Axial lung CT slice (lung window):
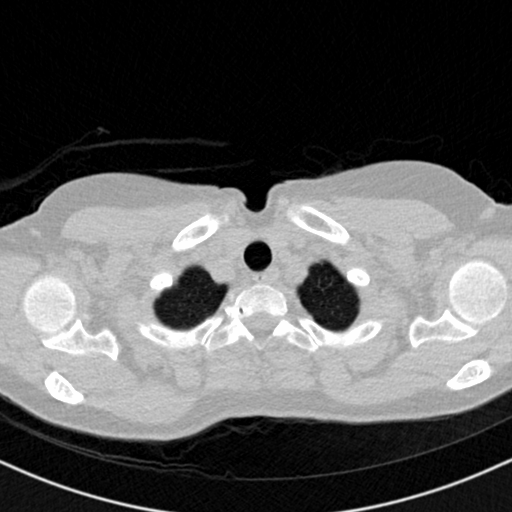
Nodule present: no